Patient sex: M
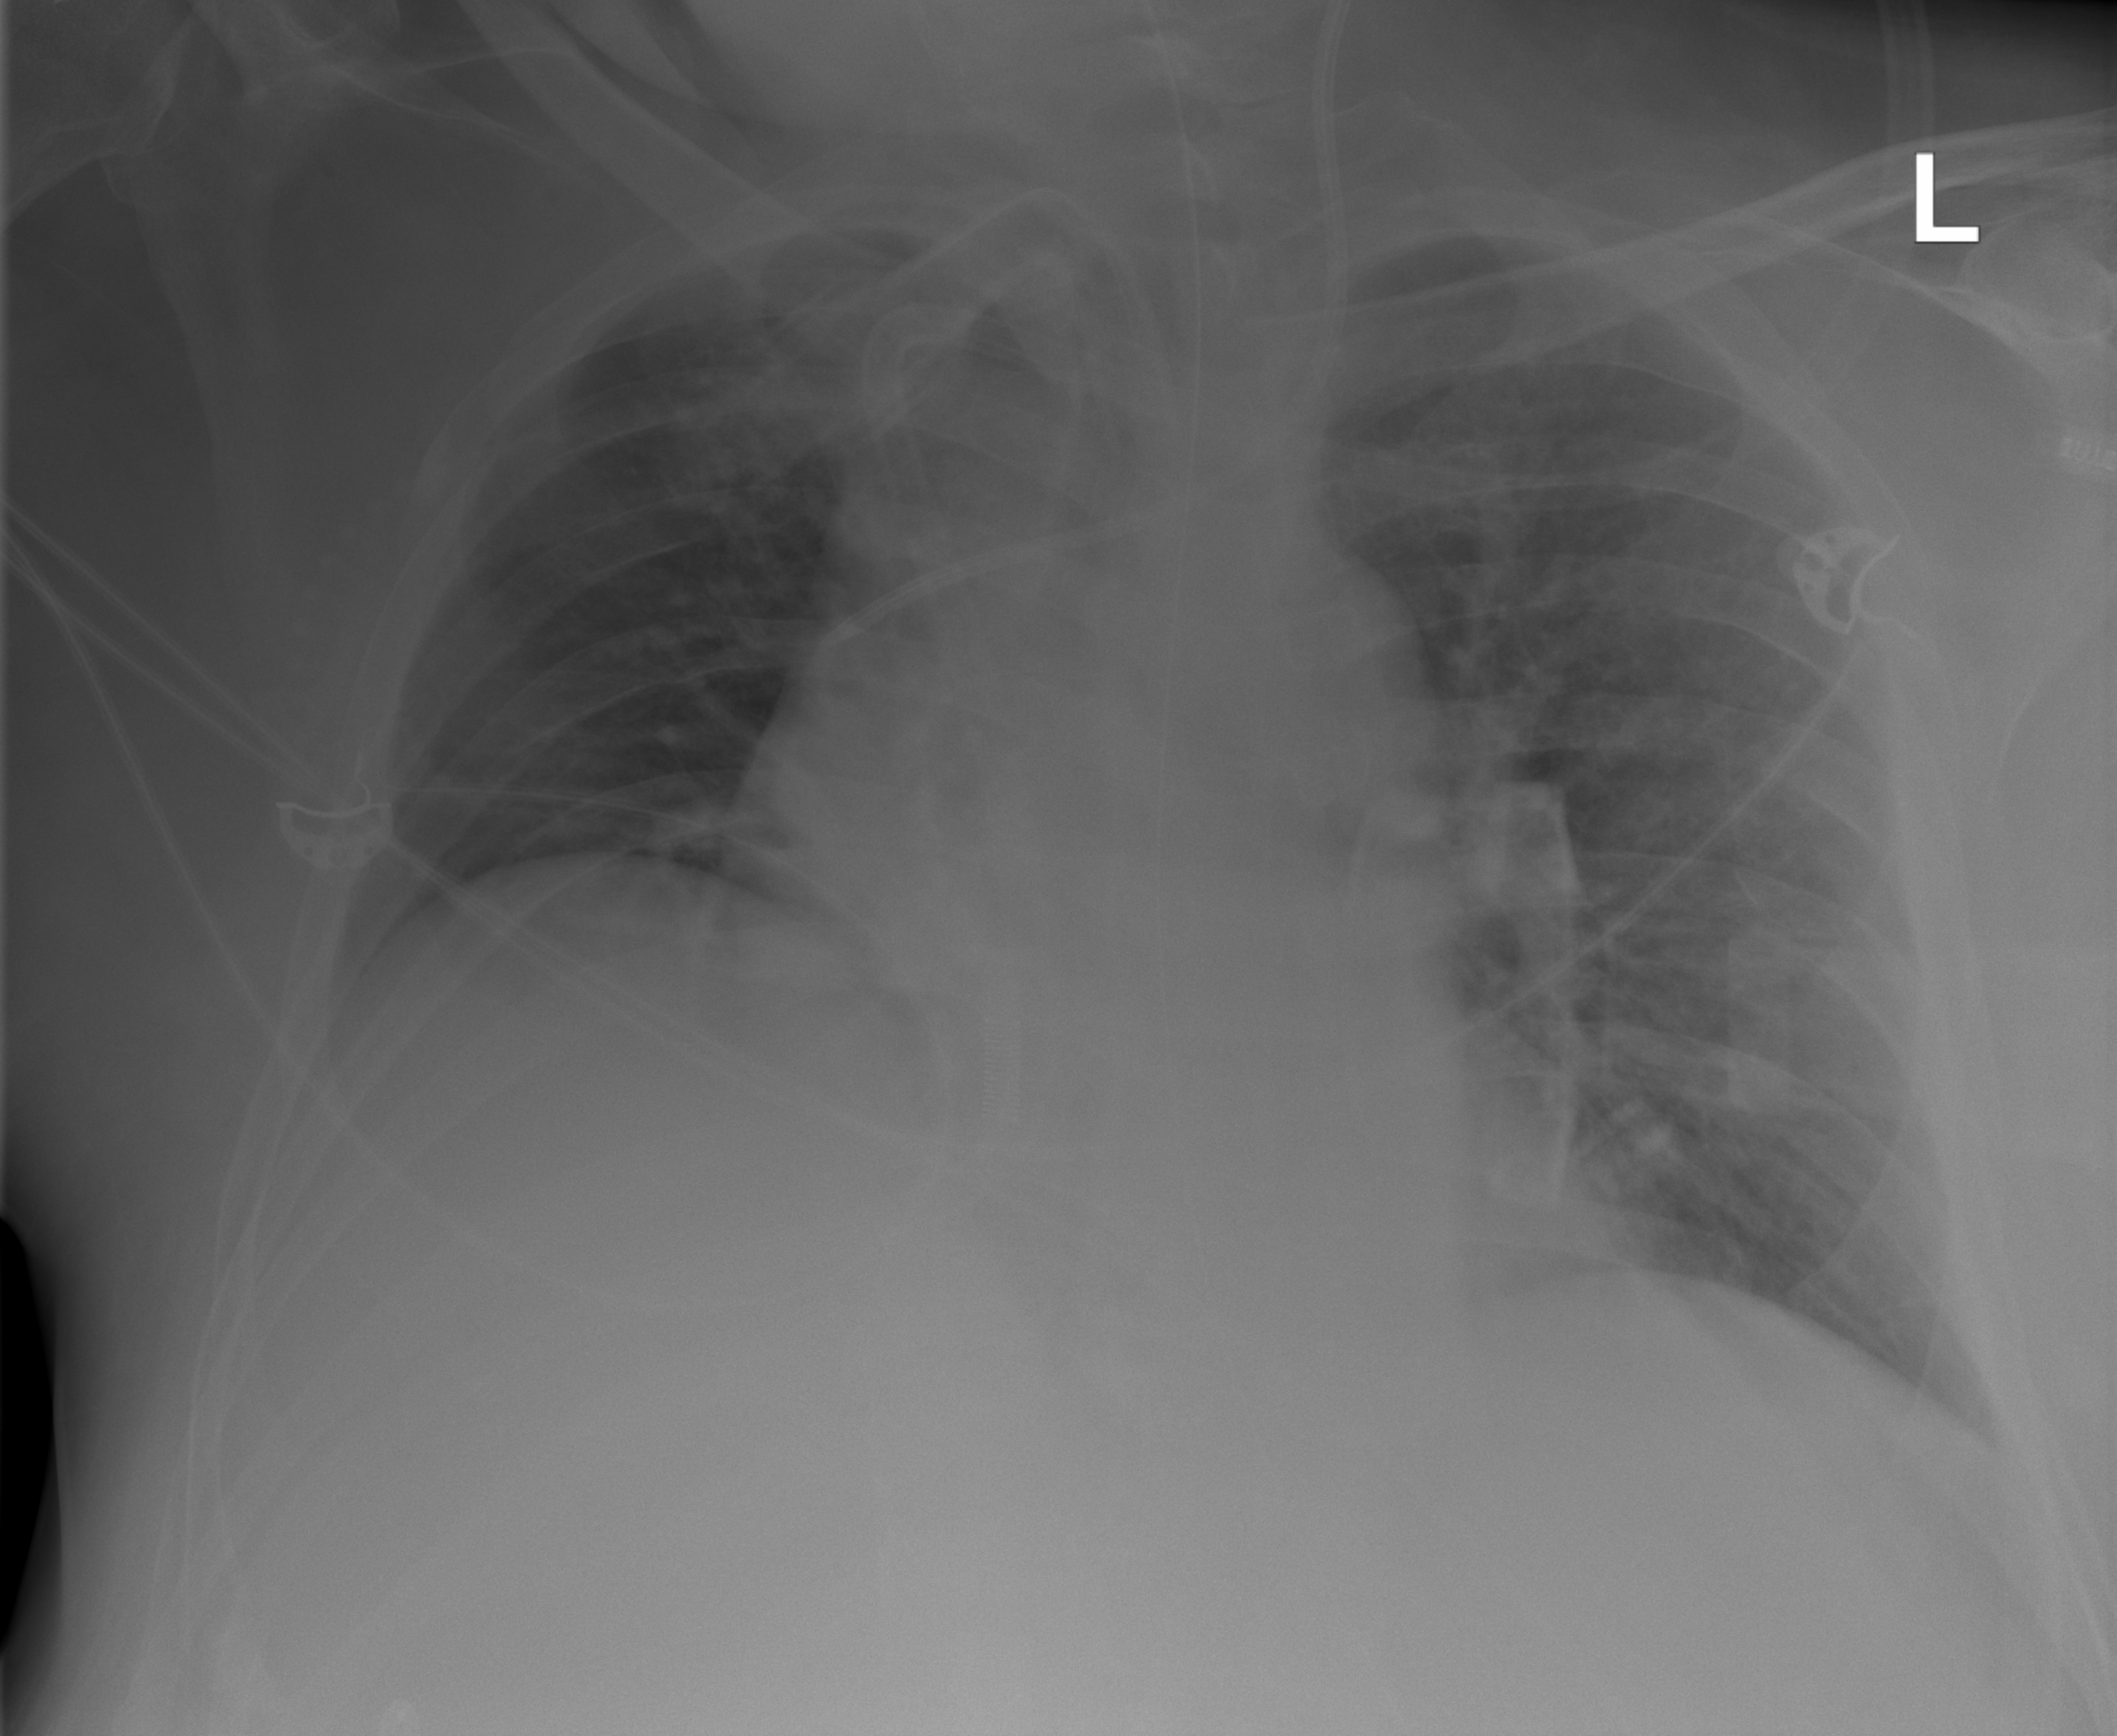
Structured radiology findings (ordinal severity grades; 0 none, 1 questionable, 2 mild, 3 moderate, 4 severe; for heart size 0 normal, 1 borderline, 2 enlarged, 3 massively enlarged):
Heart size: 1
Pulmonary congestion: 2
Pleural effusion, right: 2
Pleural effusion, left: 0
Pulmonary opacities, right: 0
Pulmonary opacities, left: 2
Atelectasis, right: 2
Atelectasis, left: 2